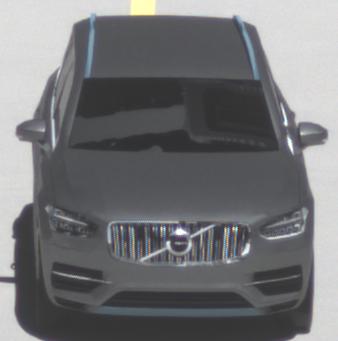
Make: Volvo
Model: XC90 B5
Detailed model: XC90 (L)
Model produced from: 2019/08
Model produced until: 2020/04
Doors: 5
Color: gray
Road condition: dry road
Daytime: midday
Contrast: high contrast